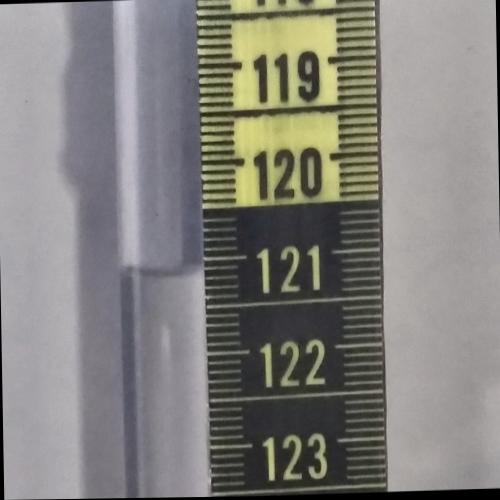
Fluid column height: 121.1 cm